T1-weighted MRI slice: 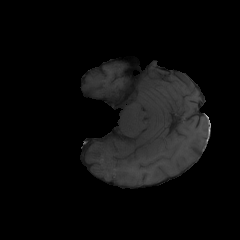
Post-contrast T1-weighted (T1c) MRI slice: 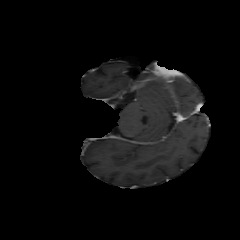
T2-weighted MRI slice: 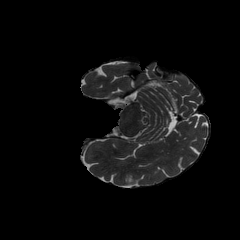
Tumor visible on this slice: no